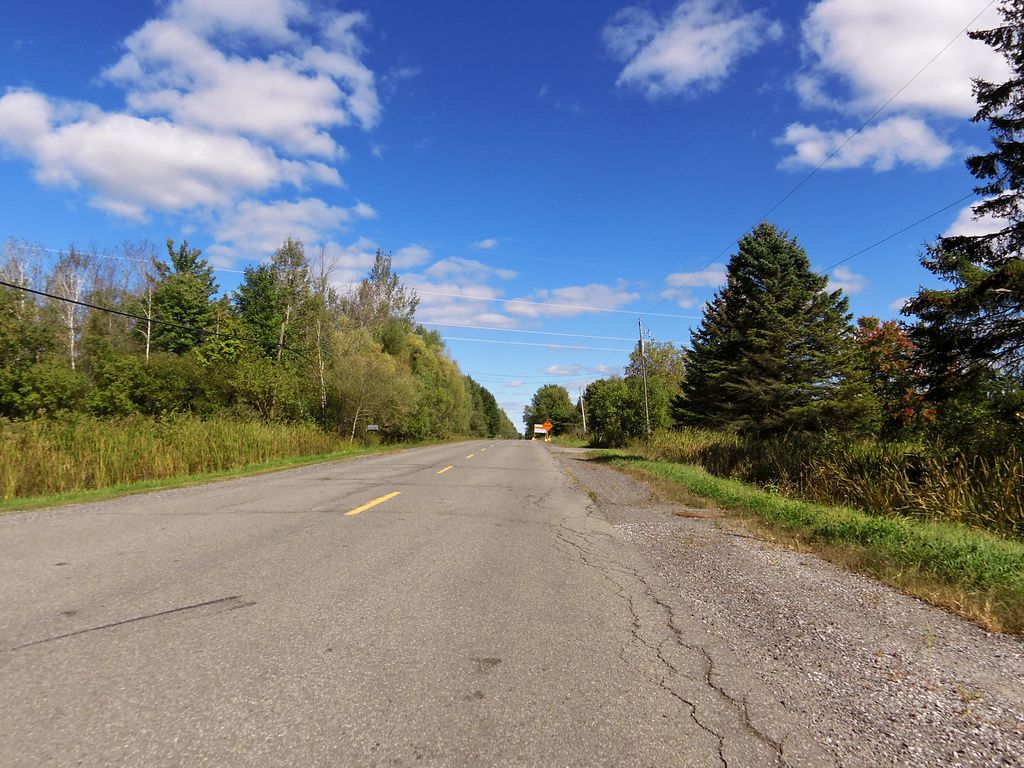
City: ottawa-gatineau